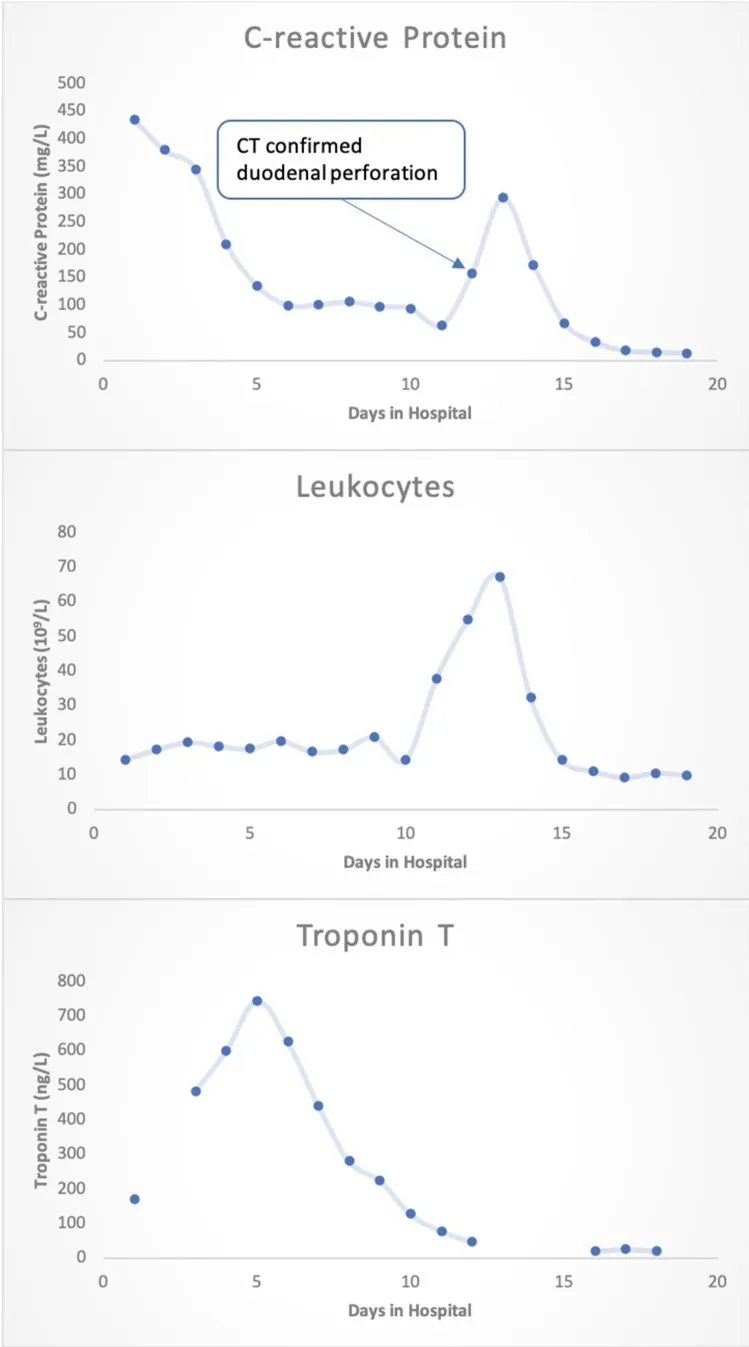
Laboratory development throughout the hospital stay. . The c-reactive protein (CRP), leukocytes and troponin T throughout the hospital stay. Laboratory values at admission were as follows: Creatinine: 220 mumol/L (ref<100). CRP: 435 mg/L (ref<5). Leukocytes: 14.5 109/L (ref:3.5-5.5). Troponin T: 172 ng/L (ref<5). Lactate: 5 mmol/L (ref<2.3).
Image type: pathology (immunostaining)